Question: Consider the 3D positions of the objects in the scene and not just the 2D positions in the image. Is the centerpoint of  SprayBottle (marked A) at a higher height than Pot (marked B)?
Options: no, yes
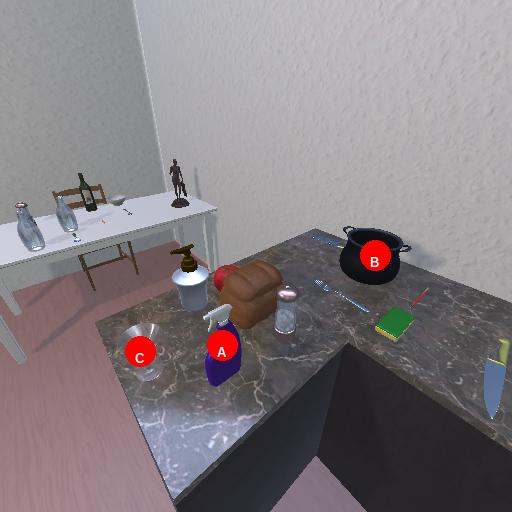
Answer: no